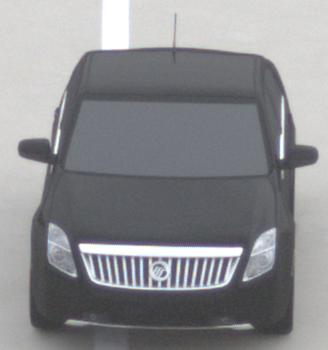
Make: Mercury
Model: Milan
Detailed model: -
Model produced from: 2009
Model produced until: 2010
Doors: 4
Color: black
Road condition: dry road
Daytime: morning or afternoon
Contrast: low contrast